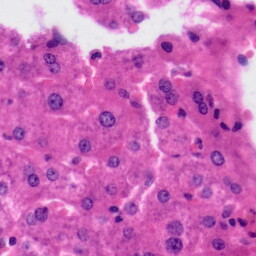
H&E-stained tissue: Liver